Question: I was using StackEdit (<URL> and encountered this issue.
When I entered this:
The variable named '$abc' is related to '$def', see how the codeblock stretches to the 2nd dollar sign.
It gives me:

Notice how the "$abc' is related to '$def" portion shows up as a code block. My intention is to have only the "$abc" and "$def" portions show up as code, while the rest of the text should not have any additional formatting.
Does this have anything to do with "$" being a latex equation marker? I tried escaping the "$" using backslashes but then the blackslash symbols show up.
Thank you.
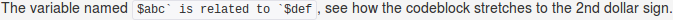
Answer: This has been fixed in StackEdit 2.0 (just deployed). Thank you for your report.